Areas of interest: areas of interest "Transportation stations"
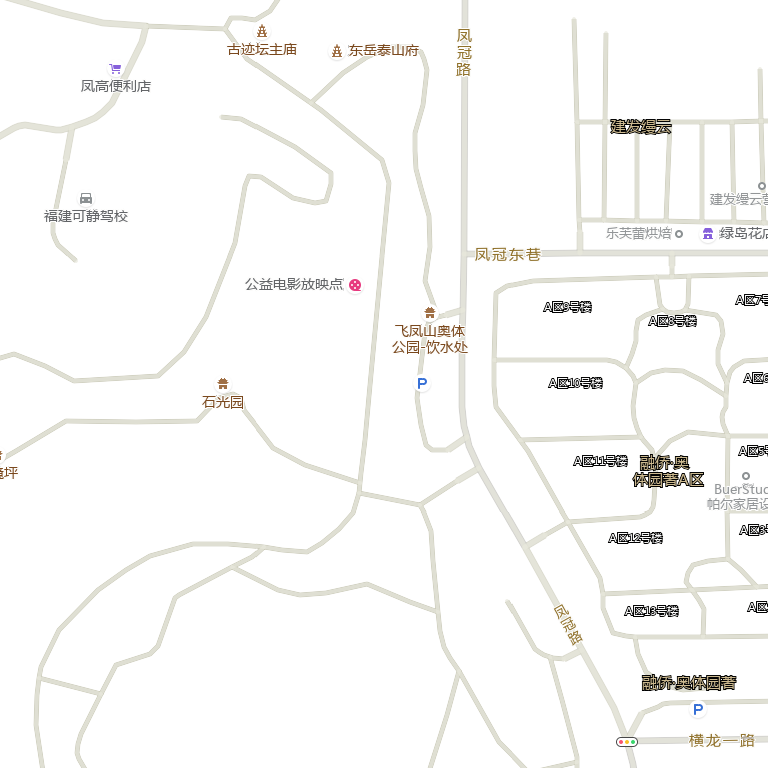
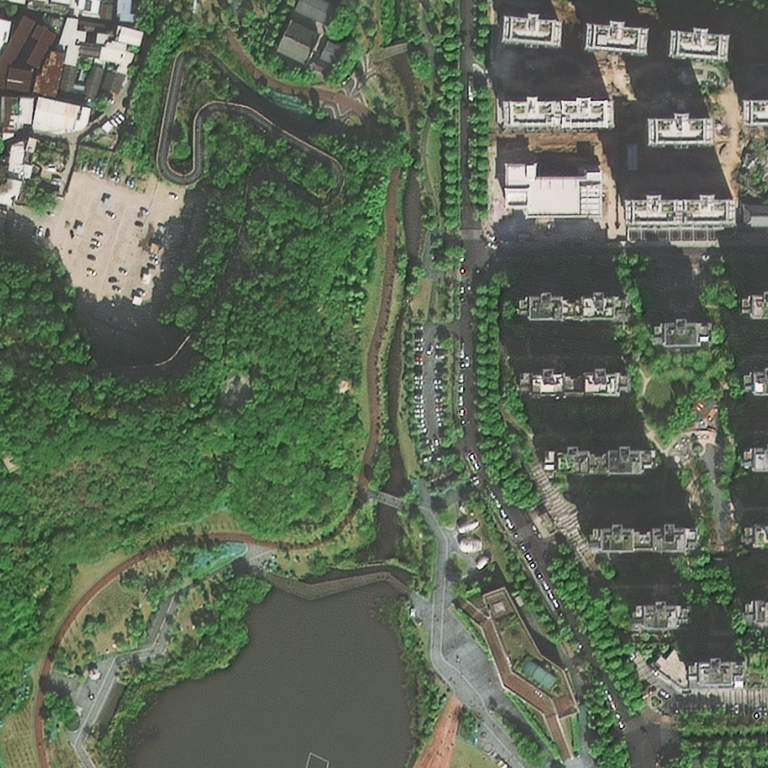